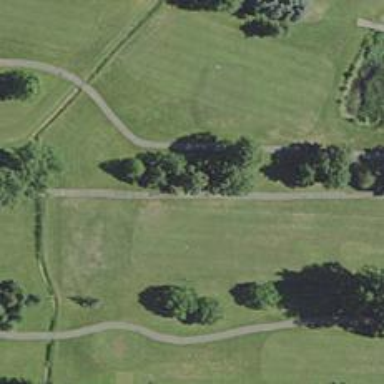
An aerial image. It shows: Service road used as golf cart path.